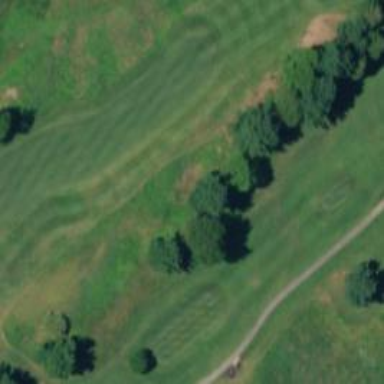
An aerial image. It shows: Golf rough area.